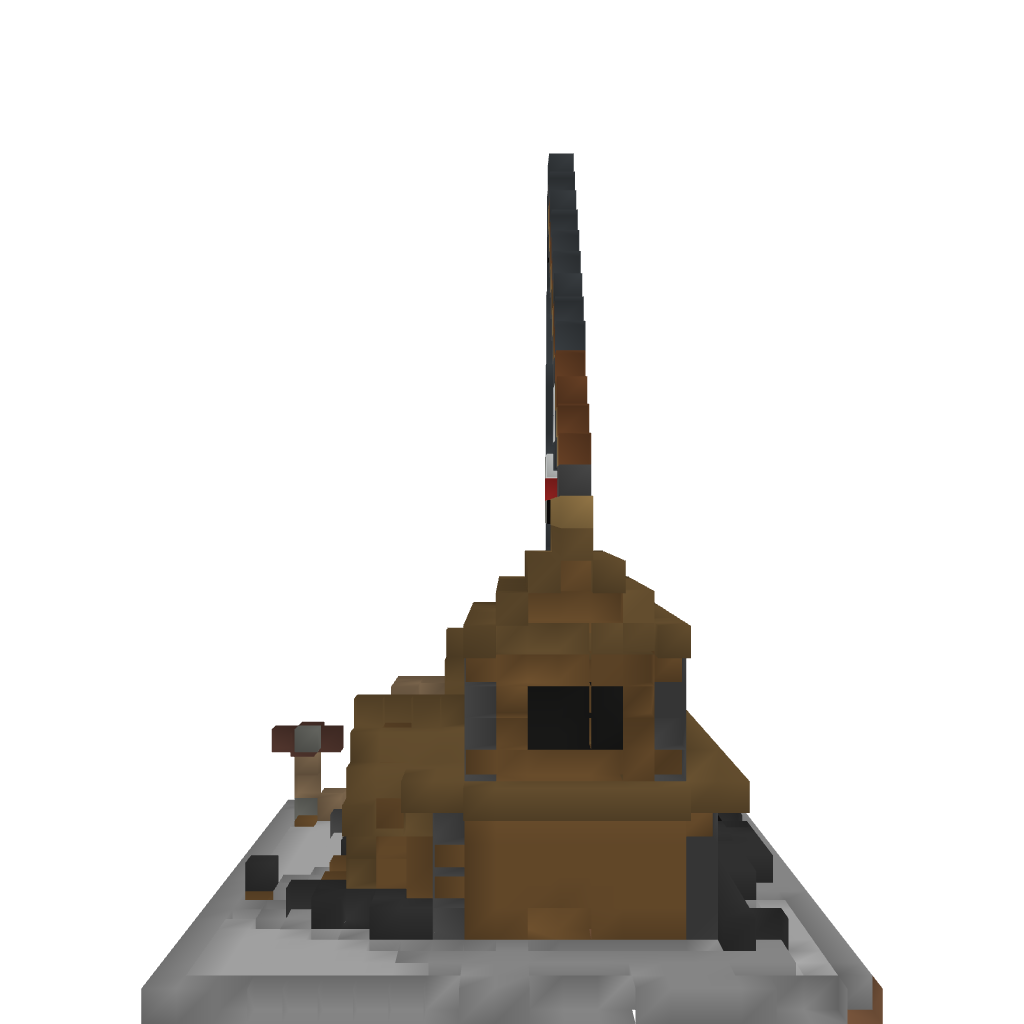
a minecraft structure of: Fishing lodge